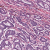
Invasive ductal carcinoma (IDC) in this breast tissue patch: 1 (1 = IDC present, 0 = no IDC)